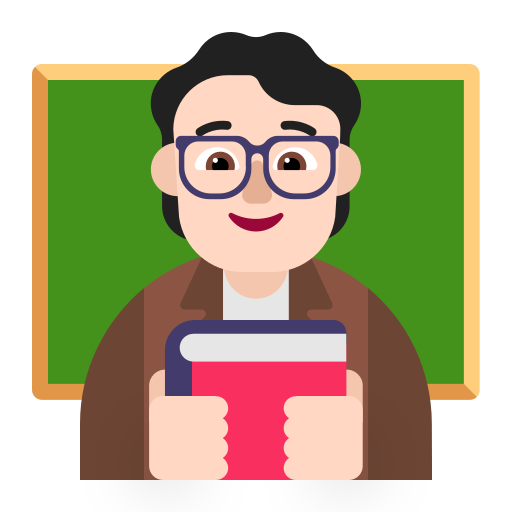
teacher flat light